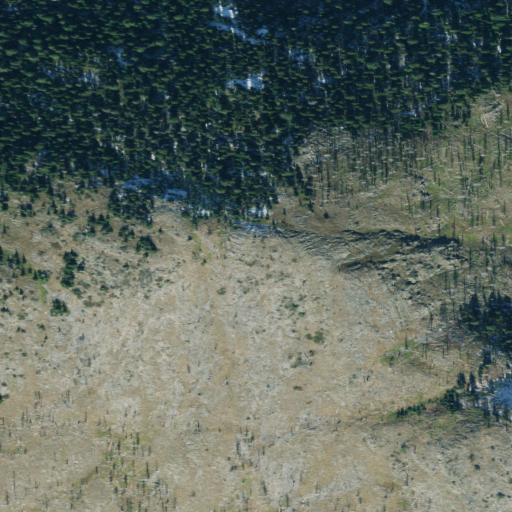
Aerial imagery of mountain in Montana named Cross Mountain containing shrub, evergreen forest, and grassland